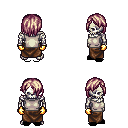
a pixel art fantasy rpg character, male body template, skeleton, white sleeveless shirt, robe skirt, white blonde bangs hairstyle, gold gloves, black slippers, four views (front, back, left, right), 2x2 character sprite sheet, small pixel art, hard edges, no anti-aliasing